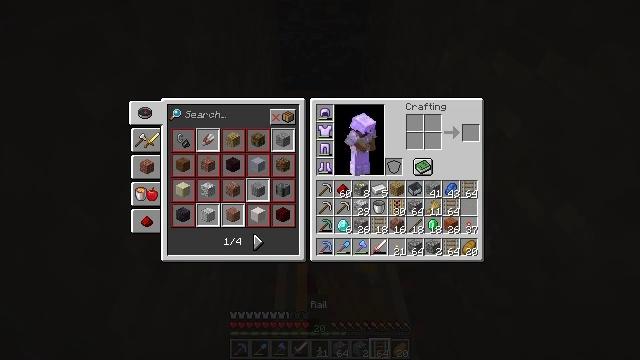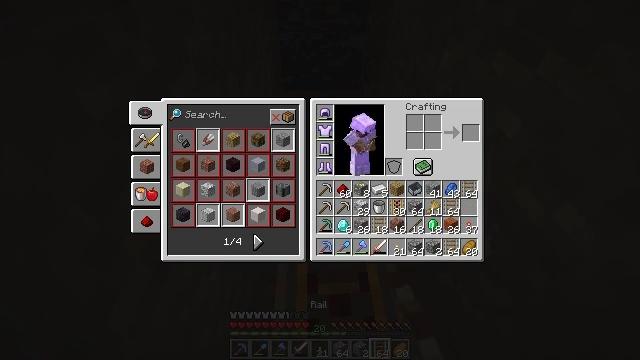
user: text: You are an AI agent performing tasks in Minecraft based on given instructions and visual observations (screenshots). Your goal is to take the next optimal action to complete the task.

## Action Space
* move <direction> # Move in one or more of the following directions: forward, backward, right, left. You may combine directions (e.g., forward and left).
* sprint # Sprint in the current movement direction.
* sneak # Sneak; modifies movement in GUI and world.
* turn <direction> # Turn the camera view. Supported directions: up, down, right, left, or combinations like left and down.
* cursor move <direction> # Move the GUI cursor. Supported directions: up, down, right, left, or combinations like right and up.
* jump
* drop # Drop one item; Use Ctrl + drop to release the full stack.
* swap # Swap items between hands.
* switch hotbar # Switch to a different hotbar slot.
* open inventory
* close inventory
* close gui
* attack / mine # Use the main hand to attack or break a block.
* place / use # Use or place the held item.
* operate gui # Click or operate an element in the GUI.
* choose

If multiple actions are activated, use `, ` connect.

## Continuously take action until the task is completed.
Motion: motion action
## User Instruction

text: Remove a powered rail from the inventory.
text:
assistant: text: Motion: no_op
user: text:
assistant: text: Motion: no_op